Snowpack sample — Buffalo Mountain, Silverthorne, Colorado, USA (1/25/25, 10:11 AM MST)
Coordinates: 39.6222, -106.1139
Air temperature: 22 °F
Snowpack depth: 110 cm
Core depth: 10 cm
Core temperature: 46.4 °F
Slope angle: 12°, slope face: 102°
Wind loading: high
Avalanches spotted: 0
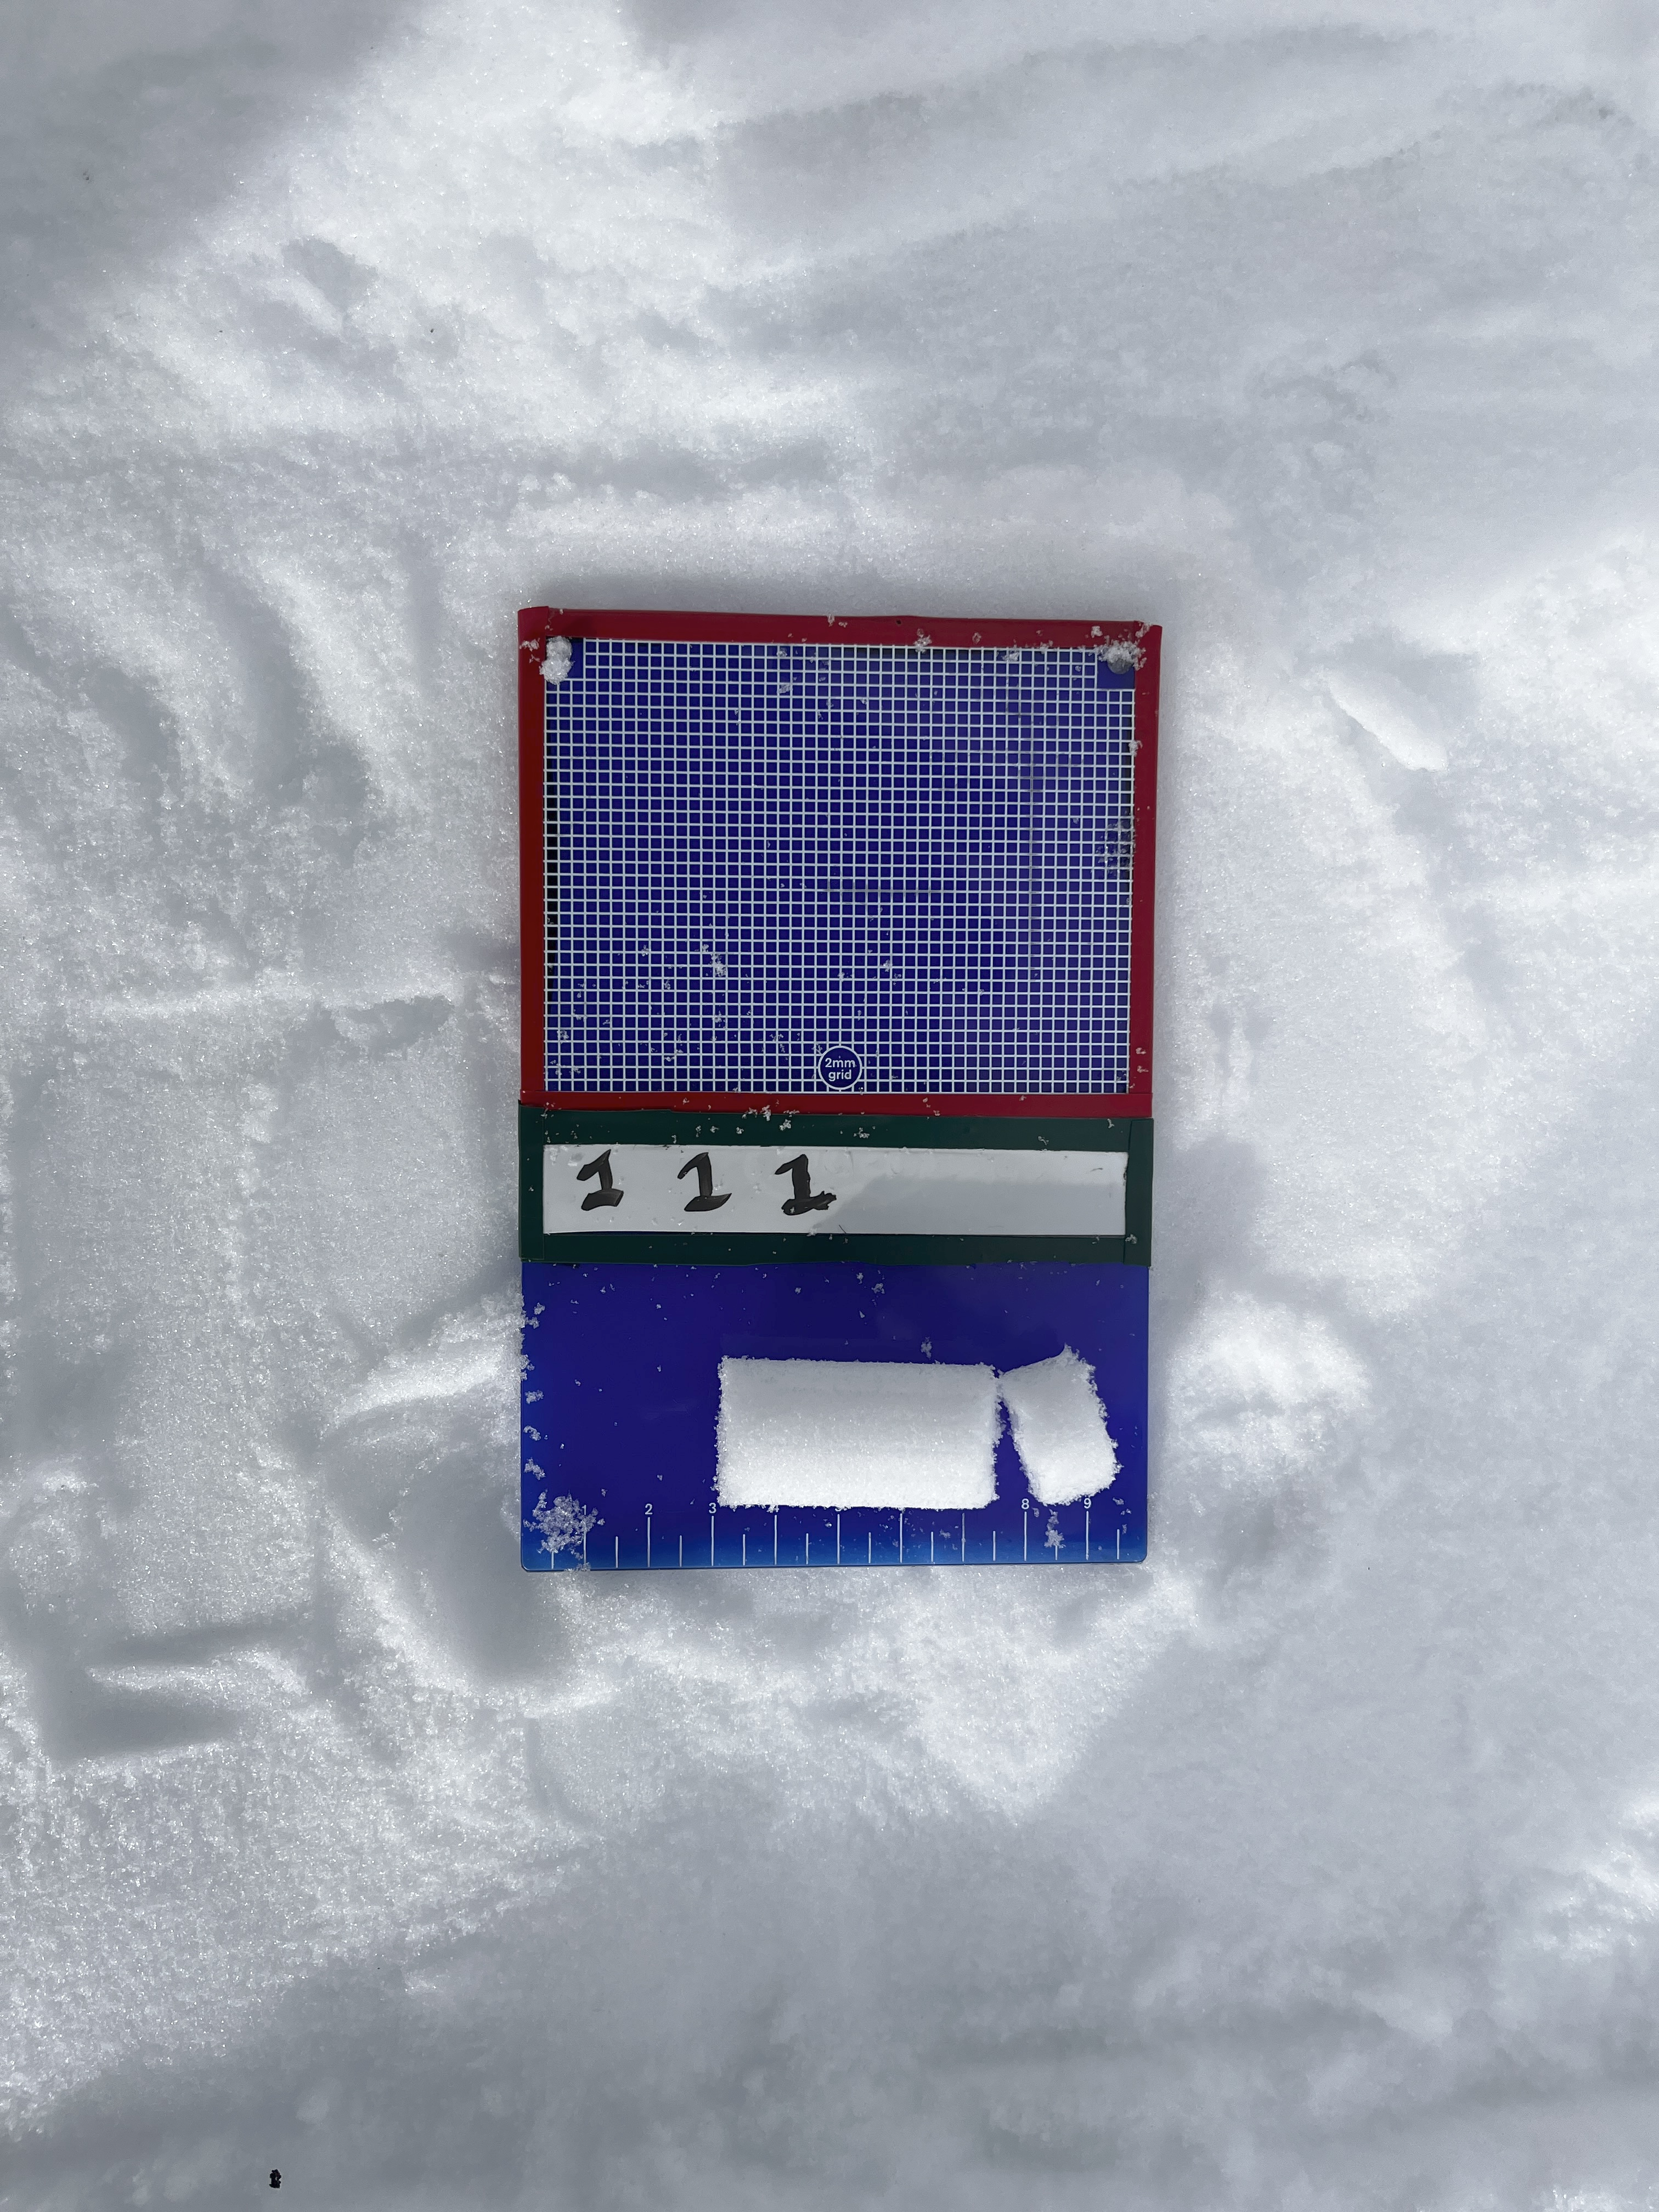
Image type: crystal_card
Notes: No avalanches nearby, collected on the outskirts of a fire break 15 meters from the treeline, on way to Buffalo and Red Mountain